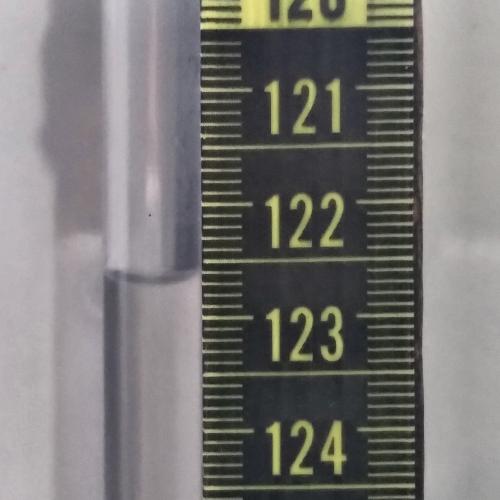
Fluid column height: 122.6 cm